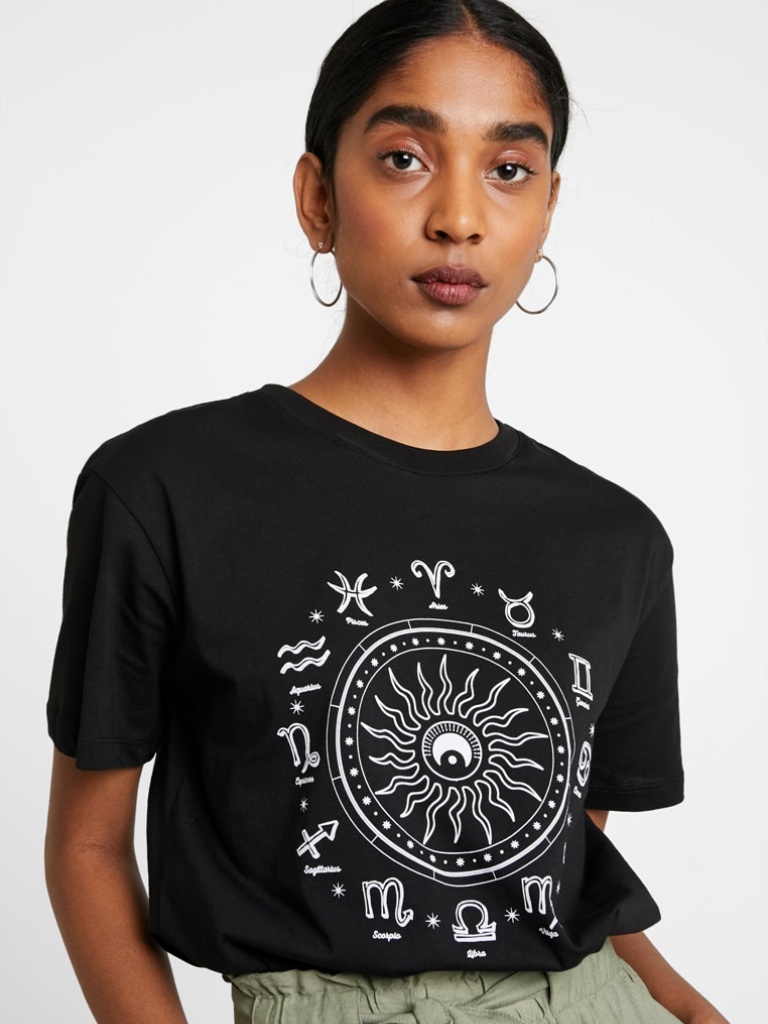
cotton relaxed short sleeve hip length Untucked crew t-shirt